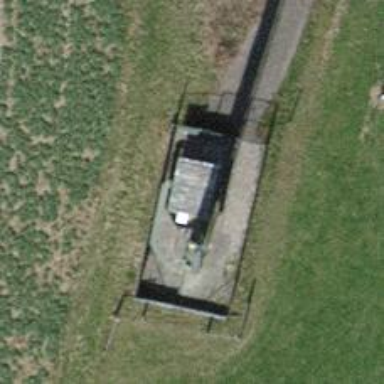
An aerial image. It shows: Power substation.